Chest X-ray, PA view. Patient: 20 years old, sex F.
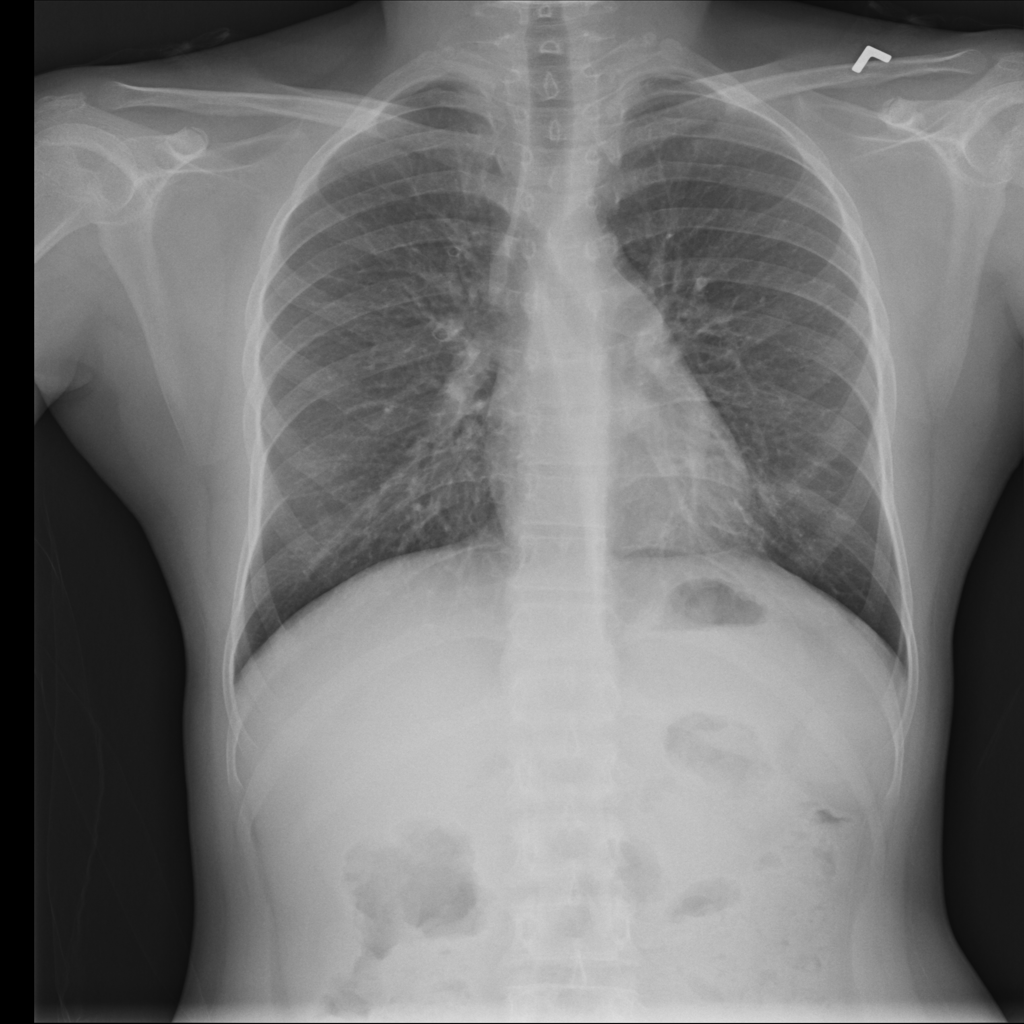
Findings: No Finding